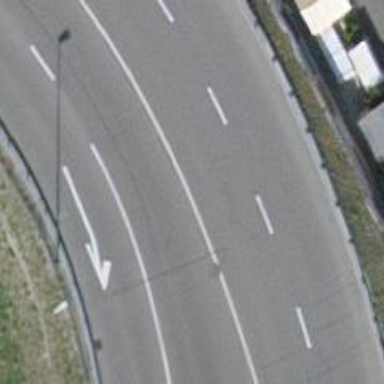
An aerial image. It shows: Asphalt road classified as tertiary.